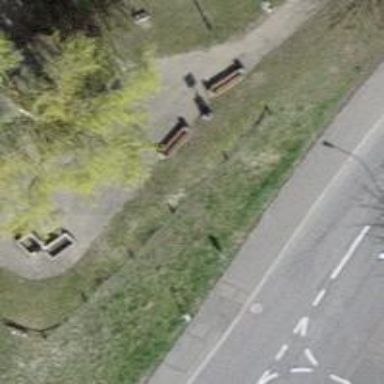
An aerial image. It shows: Bench for seating.